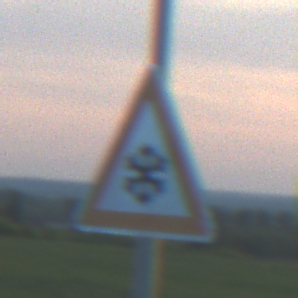
Verkehrszeichen: SchneeOderEisglaette
Umgebung: Outdoor, Nature
Tageszeit: SunriseSunset
Wetter: PartlyCloudy
Licht: Natural
Jahreszeit: NotSpecified
Kontrast: MediumContrast